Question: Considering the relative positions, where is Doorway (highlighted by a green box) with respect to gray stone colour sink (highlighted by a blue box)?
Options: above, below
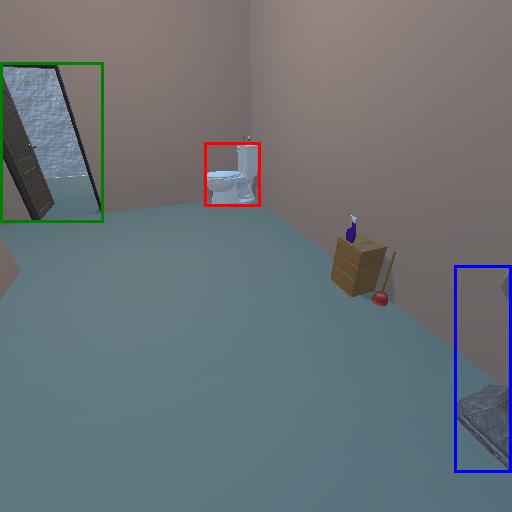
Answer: above